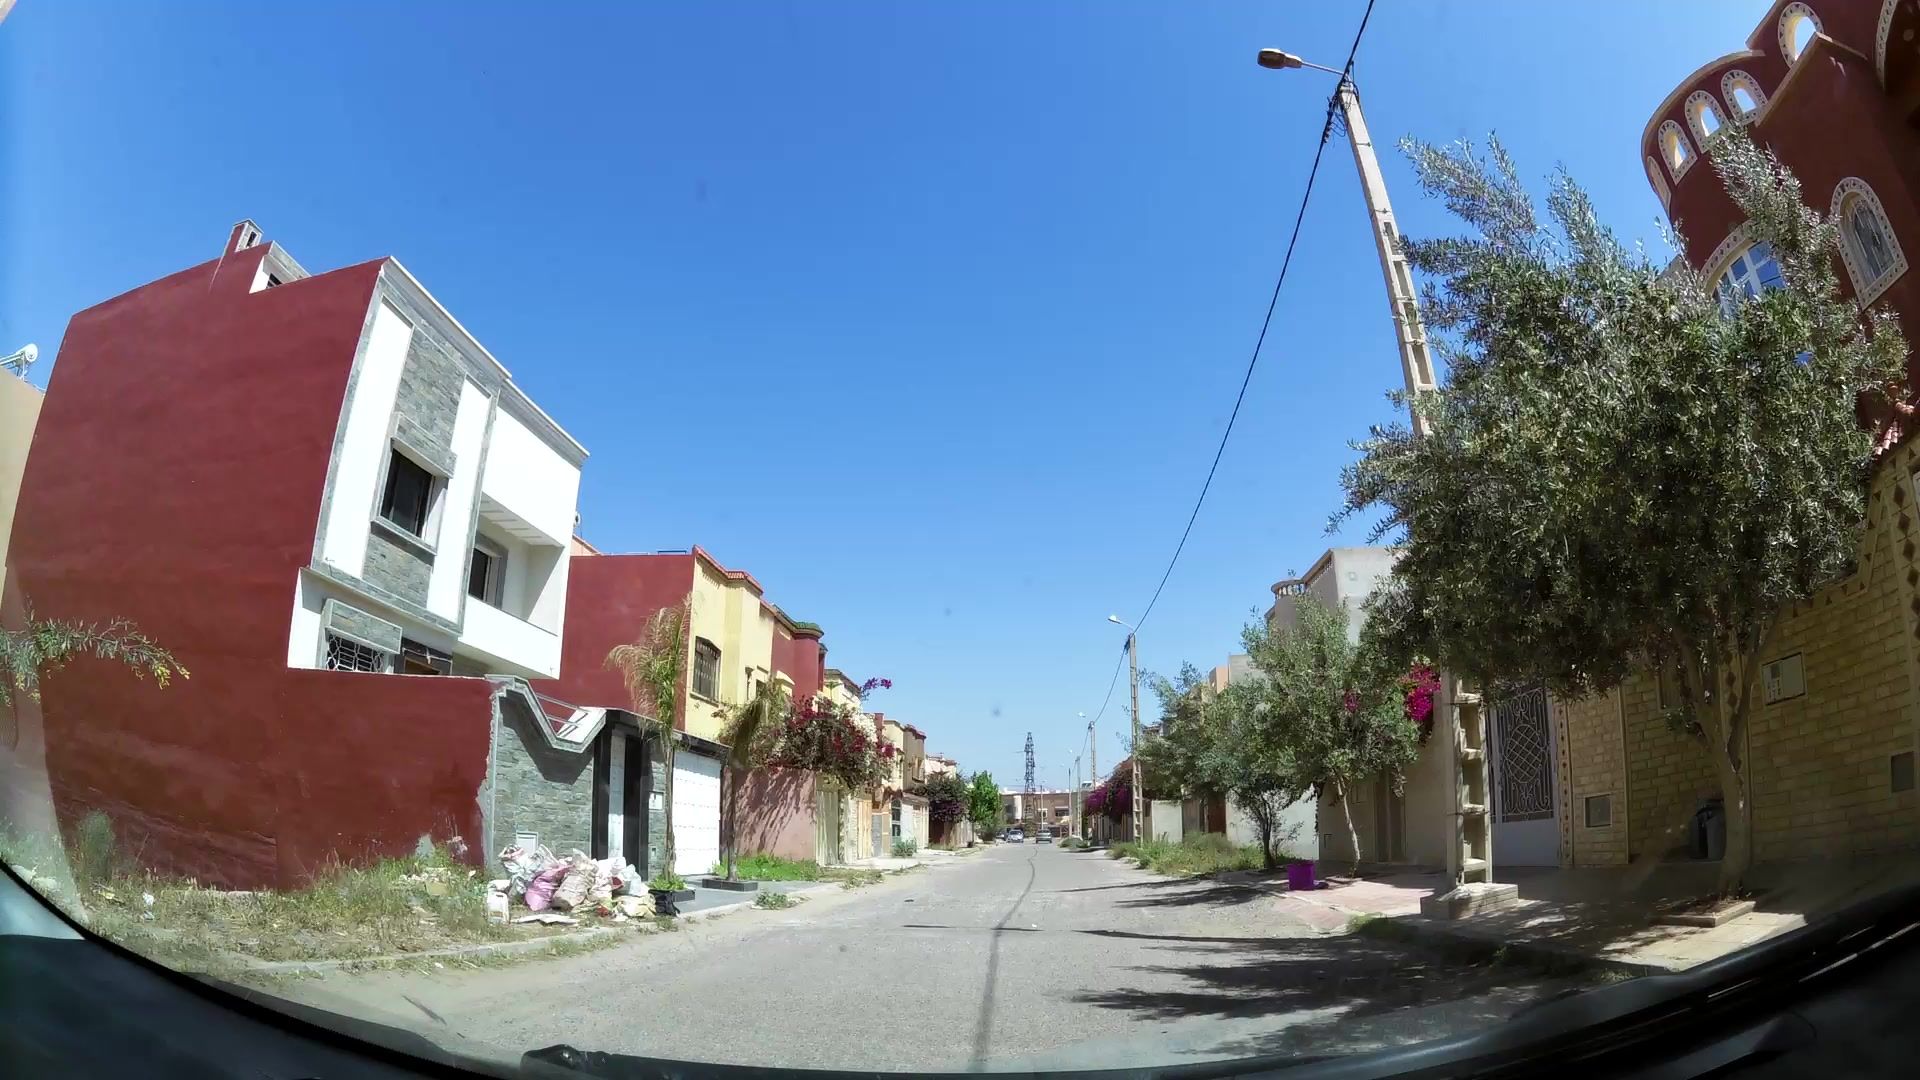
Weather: clear
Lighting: day
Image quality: good
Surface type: driving surface
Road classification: residential
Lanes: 2.0
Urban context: urban centre
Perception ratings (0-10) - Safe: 1, Lively: 3.79, Beautiful: 3.8, Boring: 5.7, Depressing: 6.01, Wealthy: 2.27